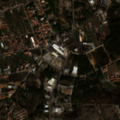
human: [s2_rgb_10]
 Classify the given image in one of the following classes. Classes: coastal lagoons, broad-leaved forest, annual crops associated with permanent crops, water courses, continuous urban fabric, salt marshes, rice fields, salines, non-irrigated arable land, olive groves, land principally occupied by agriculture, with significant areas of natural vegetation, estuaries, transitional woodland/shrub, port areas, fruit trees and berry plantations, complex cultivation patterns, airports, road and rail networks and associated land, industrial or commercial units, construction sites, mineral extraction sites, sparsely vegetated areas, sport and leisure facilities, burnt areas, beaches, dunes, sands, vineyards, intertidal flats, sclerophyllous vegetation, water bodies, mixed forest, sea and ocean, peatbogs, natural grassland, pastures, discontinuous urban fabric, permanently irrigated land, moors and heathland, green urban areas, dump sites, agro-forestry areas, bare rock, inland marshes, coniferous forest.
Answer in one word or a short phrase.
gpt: discontinuous urban fabric, industrial or commercial units, olive groves, complex cultivation patterns, broad-leaved forest